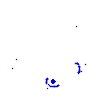
Particle: pion